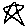
Label: star